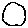
Label: circle